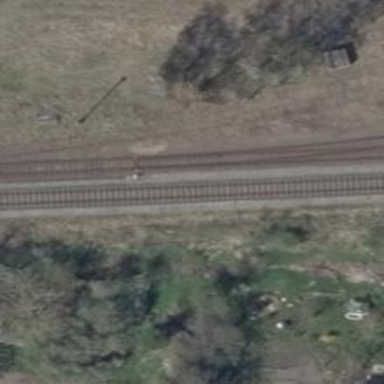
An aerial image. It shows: Railway switch with the turnout side on the left.